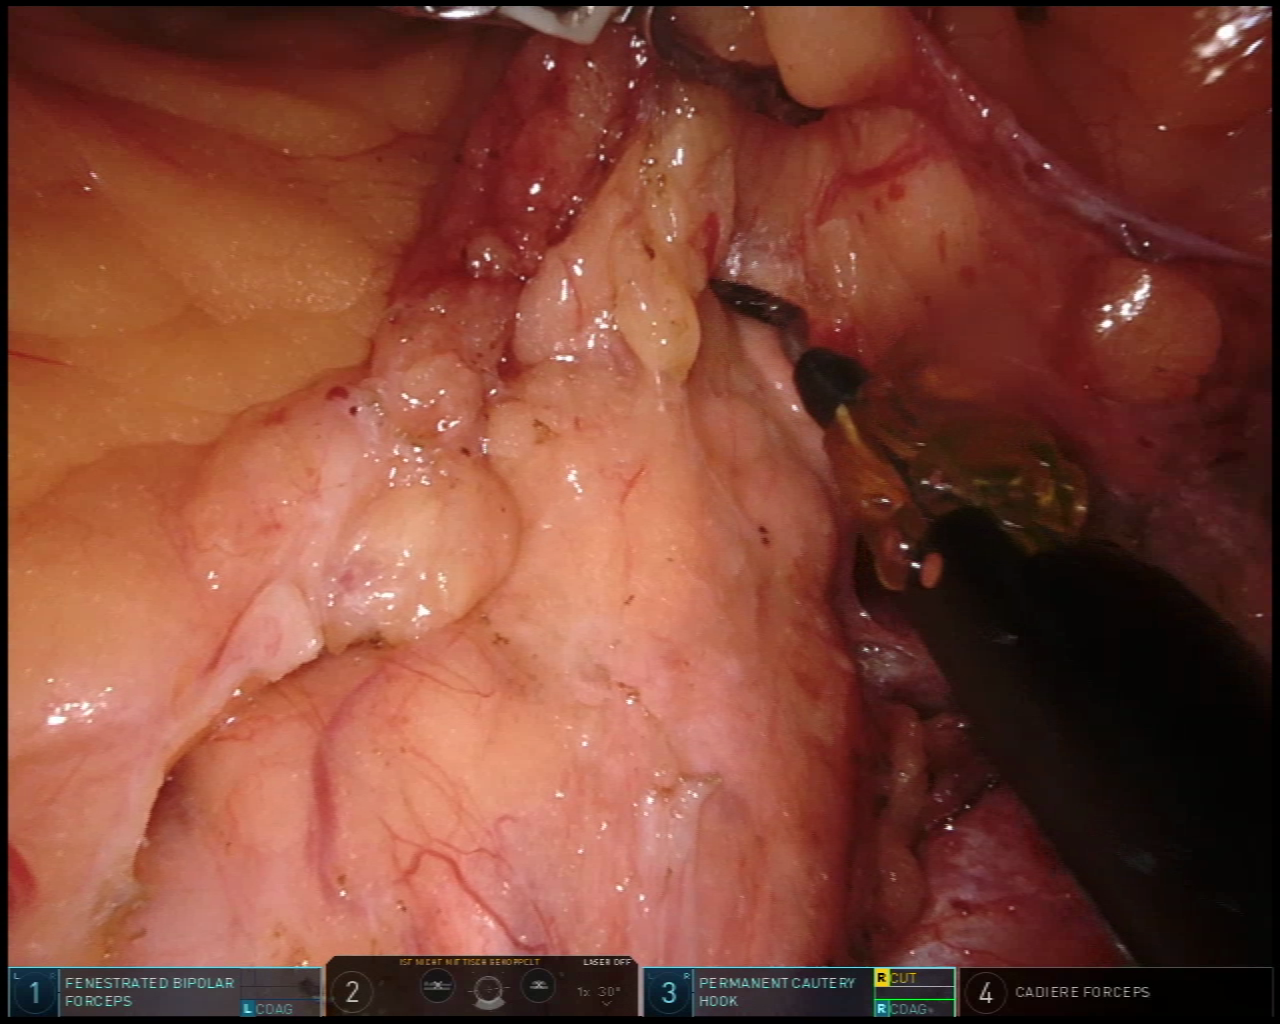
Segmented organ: pancreas
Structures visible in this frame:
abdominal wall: no
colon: no
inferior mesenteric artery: no
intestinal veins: no
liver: no
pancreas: yes
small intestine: no
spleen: no
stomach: no
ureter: no
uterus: no
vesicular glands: no